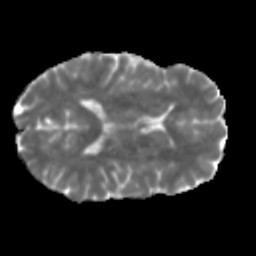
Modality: MD
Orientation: axial
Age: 46
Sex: male
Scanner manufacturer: siemens
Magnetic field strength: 3 T
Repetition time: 5 s
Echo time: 0.092 s